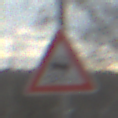
Verkehrszeichen: SchleuderOderRutschgefahr
Umgebung: Outdoor, Nature
Tageszeit: MorningAfternoon
Wetter: PartlyCloudy
Licht: Natural
Jahreszeit: Autumn
Kontrast: LowContrast